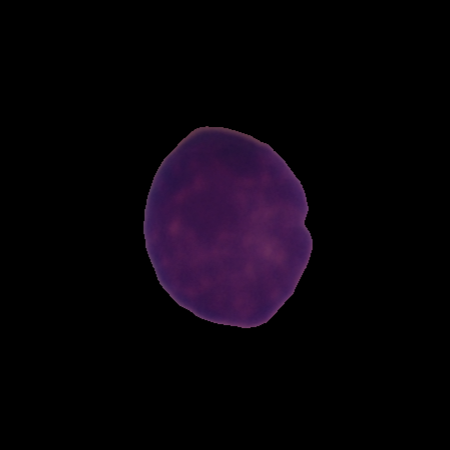
Label: healthy